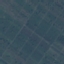
Land use / land cover class: PermanentCrop